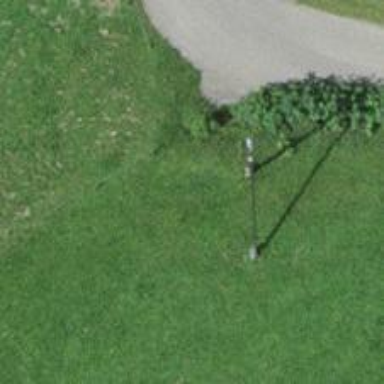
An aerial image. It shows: Power pole.